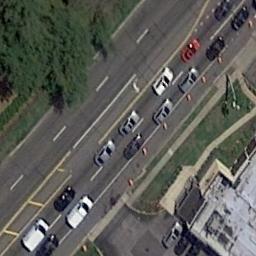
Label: freeway